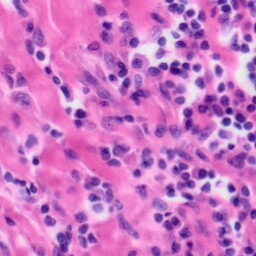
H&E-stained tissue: Tonsil